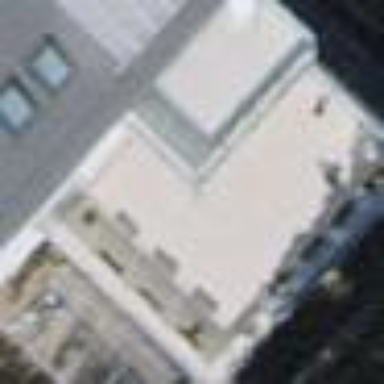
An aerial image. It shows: Office building.